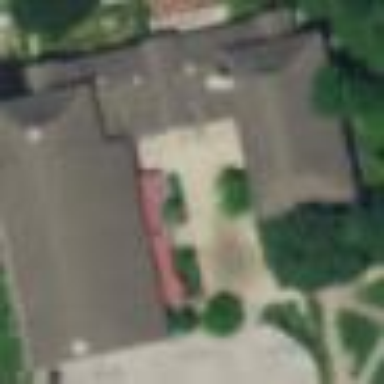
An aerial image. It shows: Community centre building.